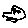
Label: car